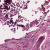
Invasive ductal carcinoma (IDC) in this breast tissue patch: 0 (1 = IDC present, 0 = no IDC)